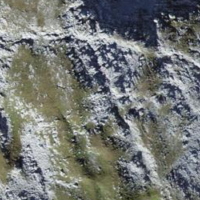
EUNIS habitat code: 50
Species observed at this site:
Saxifraga oppositifolia